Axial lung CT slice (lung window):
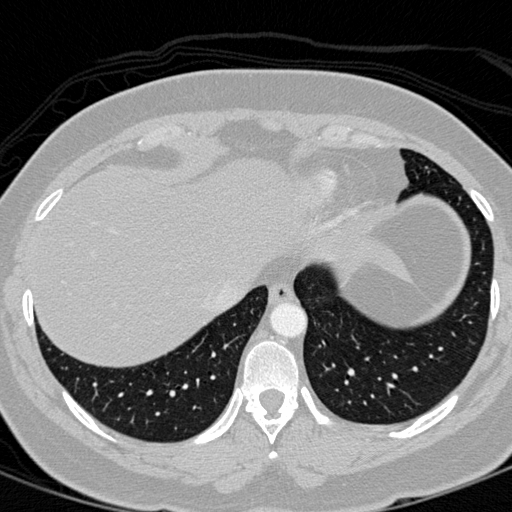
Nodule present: no